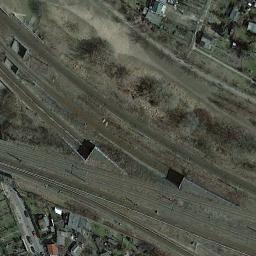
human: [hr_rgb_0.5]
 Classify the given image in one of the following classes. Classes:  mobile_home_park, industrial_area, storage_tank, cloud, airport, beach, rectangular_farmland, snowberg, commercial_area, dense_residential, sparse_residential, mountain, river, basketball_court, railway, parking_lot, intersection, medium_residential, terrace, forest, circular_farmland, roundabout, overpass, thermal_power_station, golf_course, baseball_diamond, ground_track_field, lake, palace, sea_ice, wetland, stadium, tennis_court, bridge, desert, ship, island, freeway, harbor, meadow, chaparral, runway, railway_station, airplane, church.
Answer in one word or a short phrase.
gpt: railway